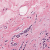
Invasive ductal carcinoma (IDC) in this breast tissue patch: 1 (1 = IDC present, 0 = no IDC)